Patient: sex M, age 48
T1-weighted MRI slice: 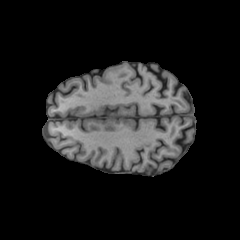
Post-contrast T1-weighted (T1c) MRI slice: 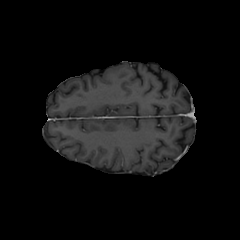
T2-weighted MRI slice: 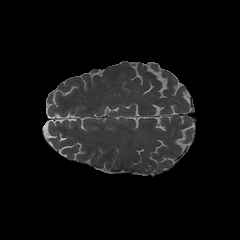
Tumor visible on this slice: no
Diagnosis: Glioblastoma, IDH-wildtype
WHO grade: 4